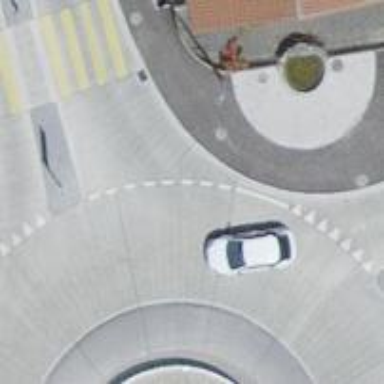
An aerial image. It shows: Secondary road around roundabout.